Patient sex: M
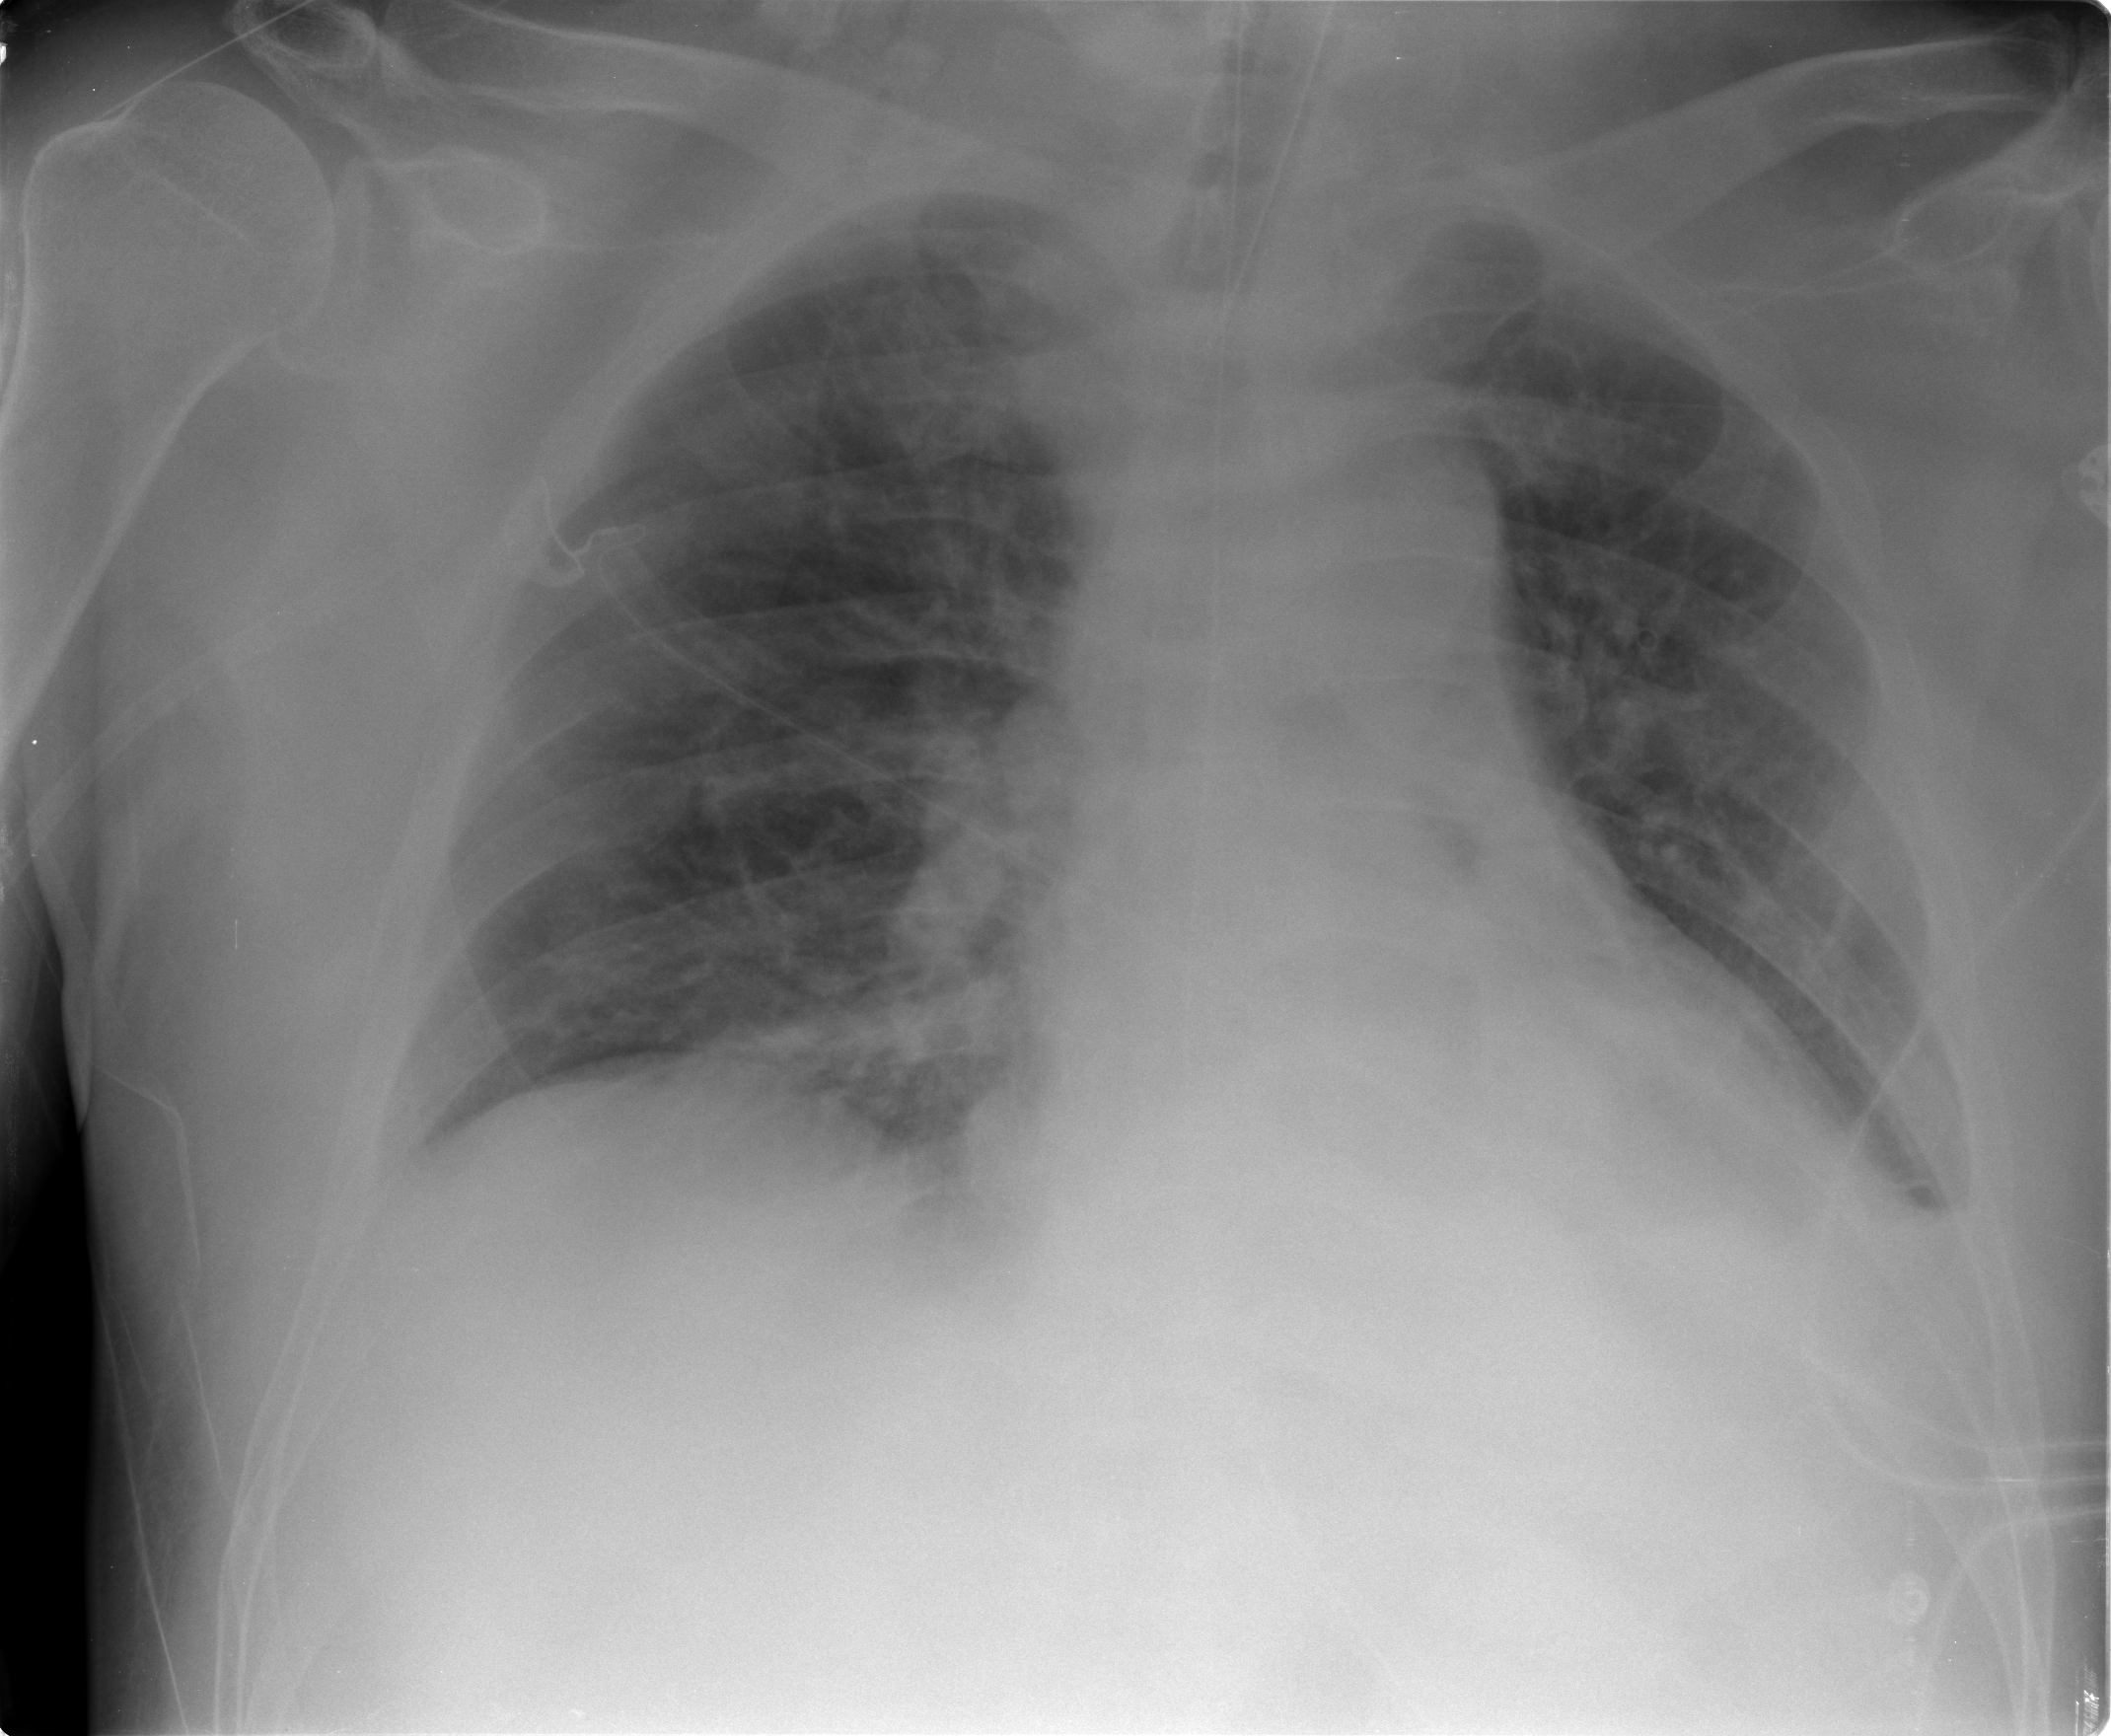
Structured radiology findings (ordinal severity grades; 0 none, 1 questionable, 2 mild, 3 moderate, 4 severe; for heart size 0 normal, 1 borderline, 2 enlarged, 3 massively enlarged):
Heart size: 2
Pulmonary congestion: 3
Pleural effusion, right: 2
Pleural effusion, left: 2
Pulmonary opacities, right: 2
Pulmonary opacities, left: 2
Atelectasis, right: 2
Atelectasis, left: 2